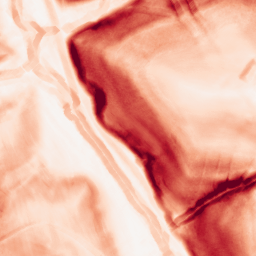
Category: morphological
Decomposition family: morphological_gradient
Decomposition parameters: size: 5
shape: diamond
Upsampling method: bspline
Upsampling parameters: scale: 2
Upsampling scale: 2